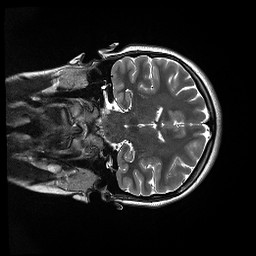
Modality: T2w
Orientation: coronal
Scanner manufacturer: siemens
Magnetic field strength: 3 T
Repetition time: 13.52 s
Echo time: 0.088 s